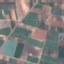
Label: PermanentCrop